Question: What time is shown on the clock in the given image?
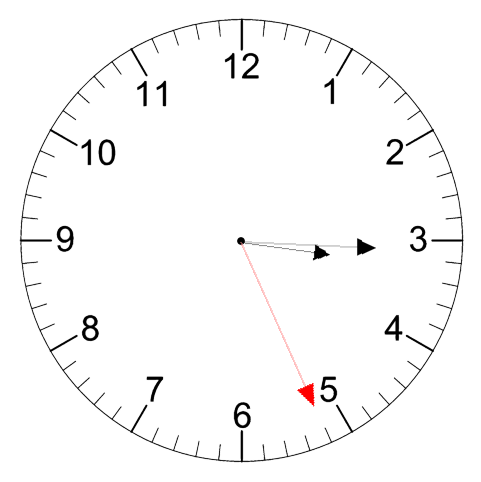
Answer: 03:15:26